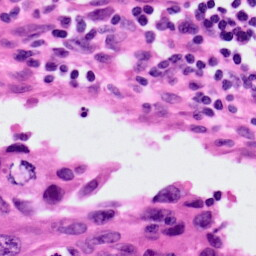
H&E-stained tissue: Lung